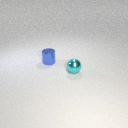
small cyan metal sphere to the right of small blue metal cylinder